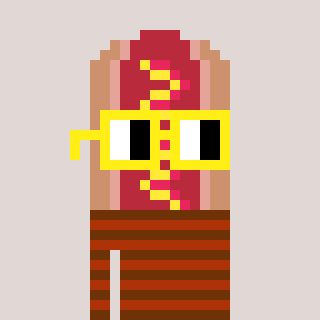
a pixel art character with square yellow glasses, a hotdog-shaped head and a hotbrown-colored body on a warm background